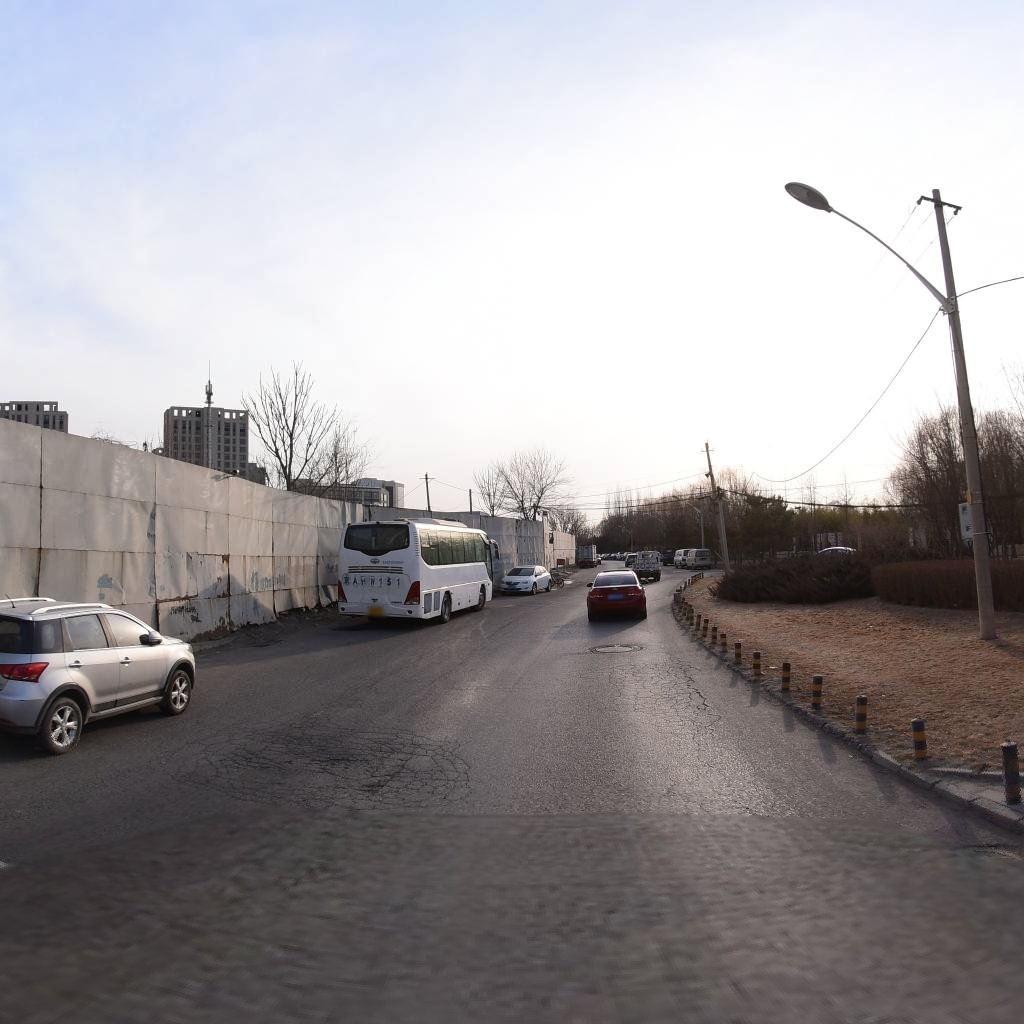
Region: Chaoyang
Road damage annotations: alligator crack, alligator crack, manhole cover